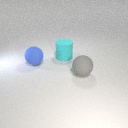
large gray rubber sphere to the right of large cyan rubber cylinder